Field crop: maize
Growth stage: 2
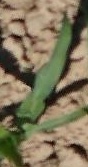
Species: maize